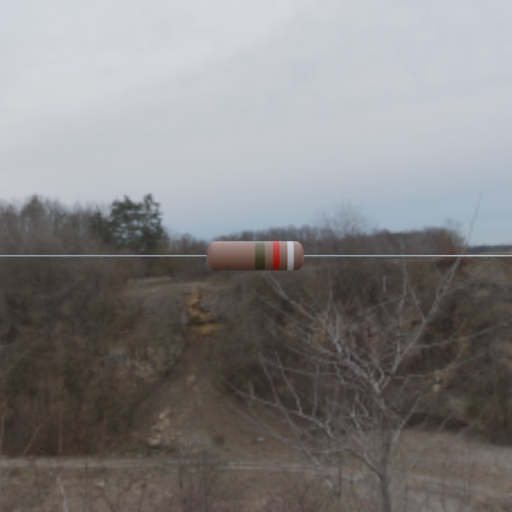
Resistor colour bands (in order): brown, red, white